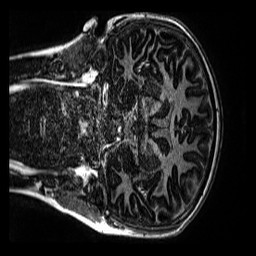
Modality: MP2RAGE
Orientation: coronal
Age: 13
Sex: female
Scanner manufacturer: siemens
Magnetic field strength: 3 T
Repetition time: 4 s
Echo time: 0.00299 s